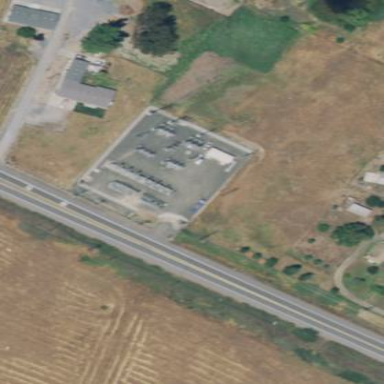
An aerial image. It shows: Substation with power equipment.